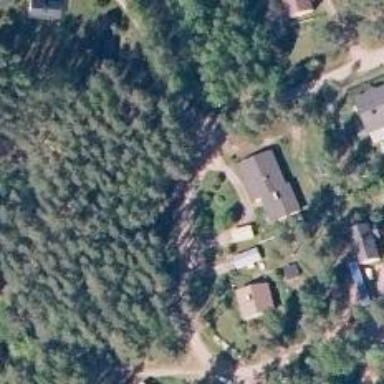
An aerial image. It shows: Residential road.